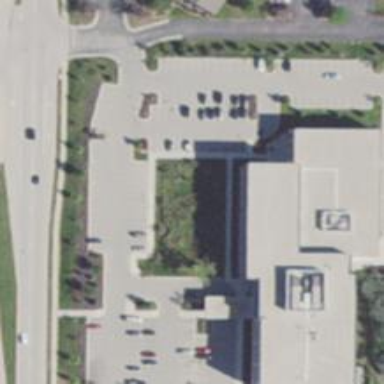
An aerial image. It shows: Pharmacy providing healthcare services.